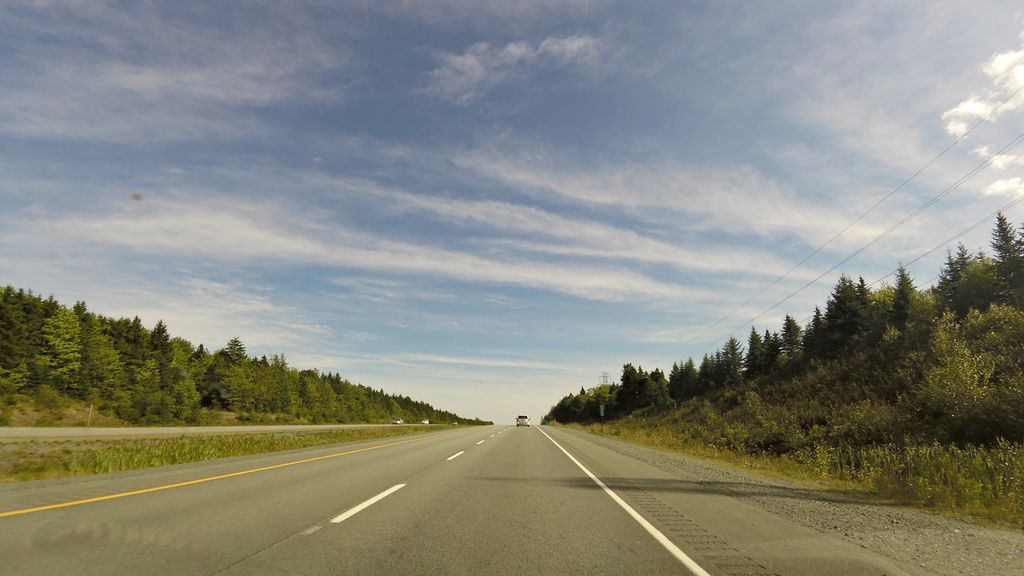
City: halifax